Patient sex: M
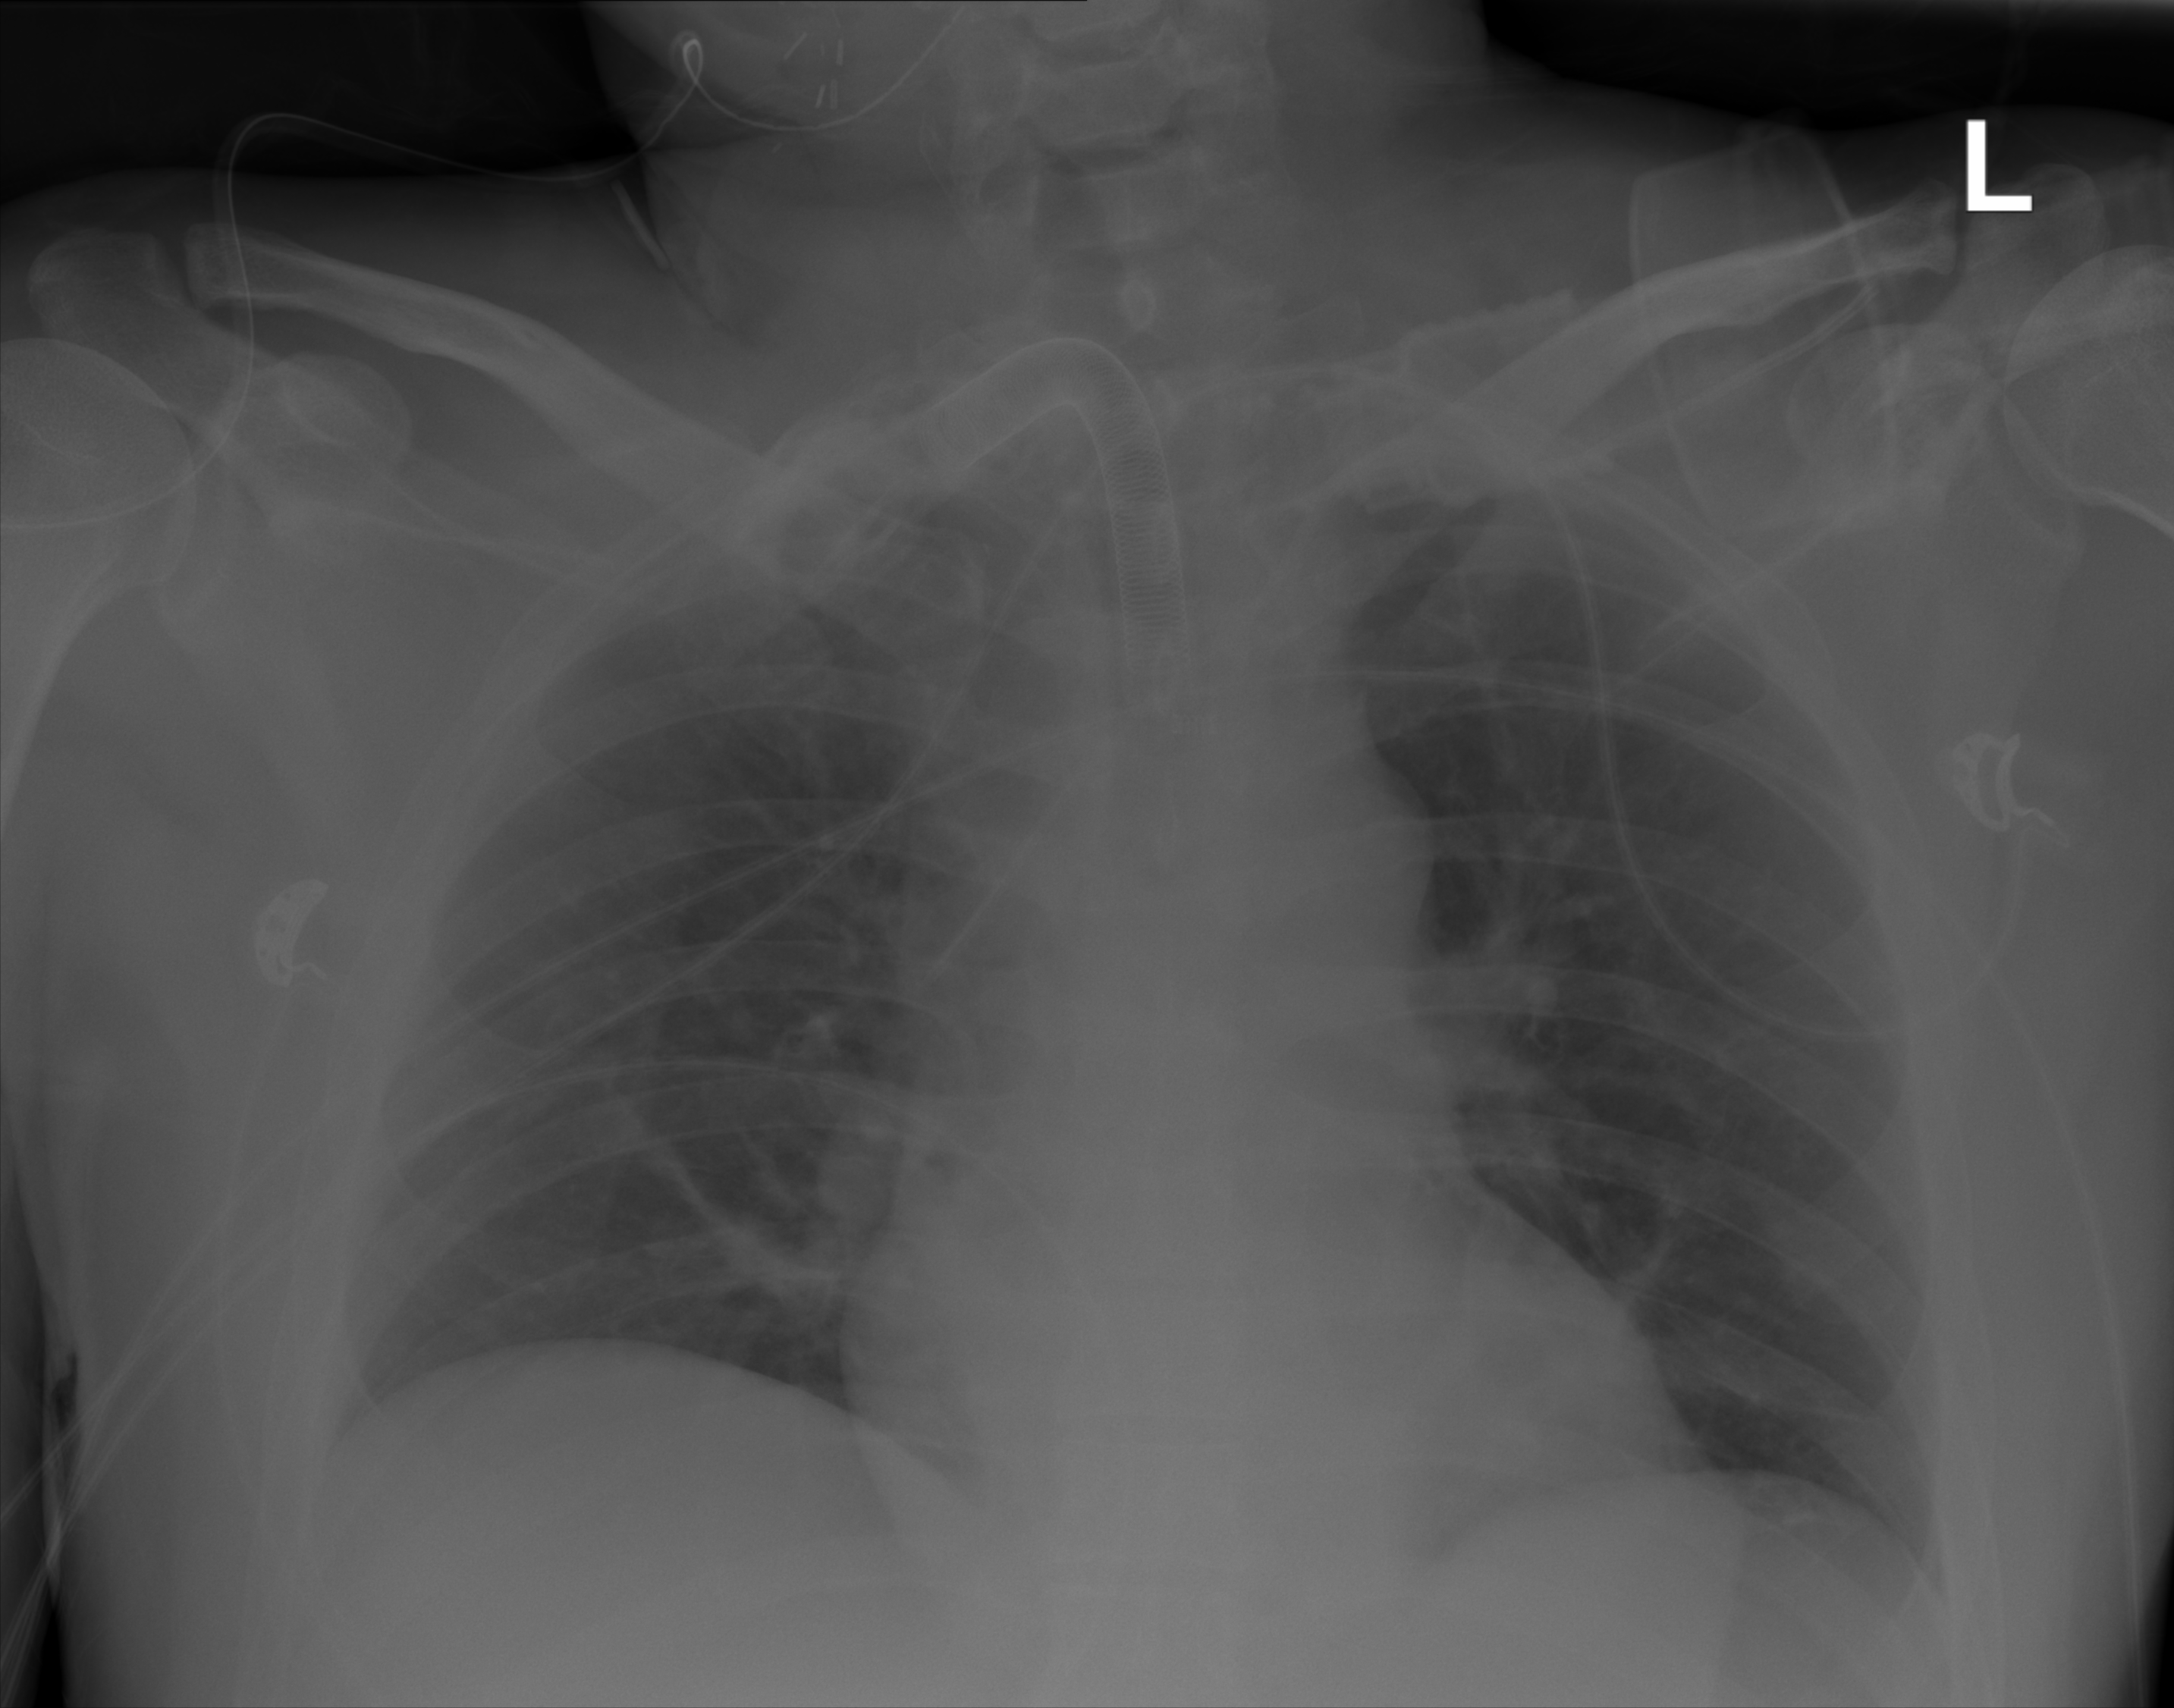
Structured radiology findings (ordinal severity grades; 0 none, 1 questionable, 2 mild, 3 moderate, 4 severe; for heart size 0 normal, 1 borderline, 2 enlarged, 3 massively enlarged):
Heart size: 0
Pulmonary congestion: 0
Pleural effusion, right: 0
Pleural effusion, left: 0
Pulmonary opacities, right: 0
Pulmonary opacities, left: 0
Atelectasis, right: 2
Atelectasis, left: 0